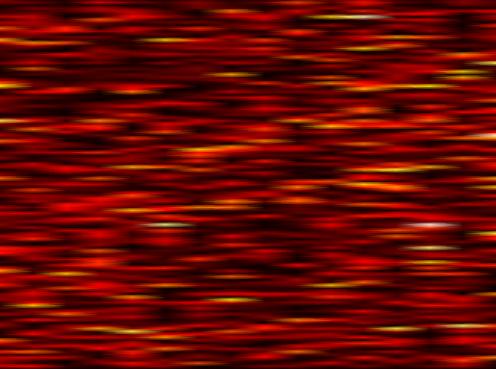
Label: FBMC